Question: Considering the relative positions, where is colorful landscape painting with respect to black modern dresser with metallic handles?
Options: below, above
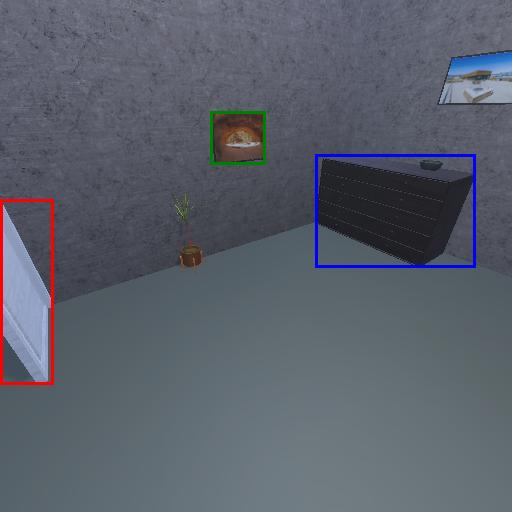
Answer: below